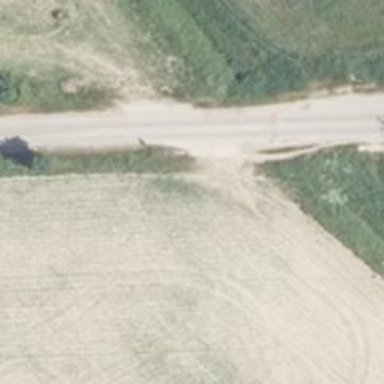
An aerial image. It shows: Unclassified road.